Interaction volume radius: 10 \u00c5
Interaction volume height: 10 \u00c5
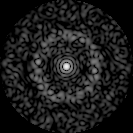
Disorder parameter: 0.8402